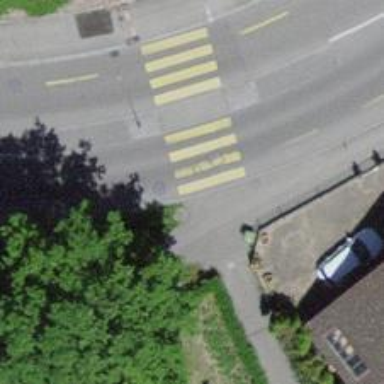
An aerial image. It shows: Bollard.